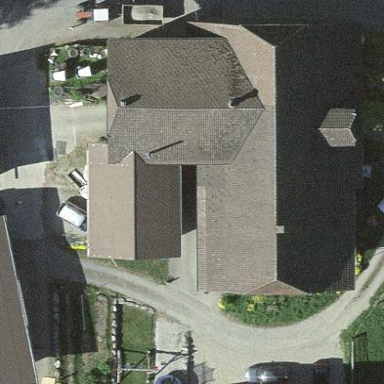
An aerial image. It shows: Farm building.